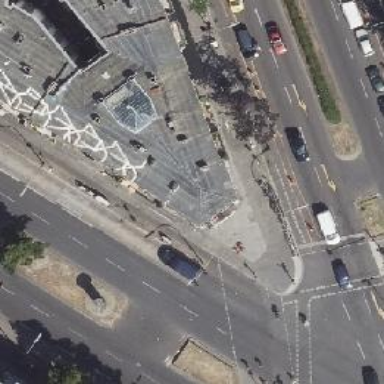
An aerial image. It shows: Taxi stand.